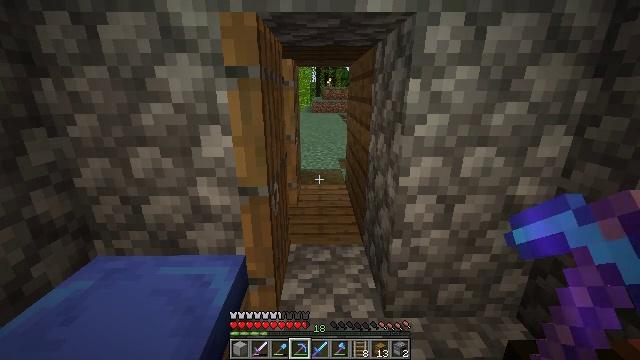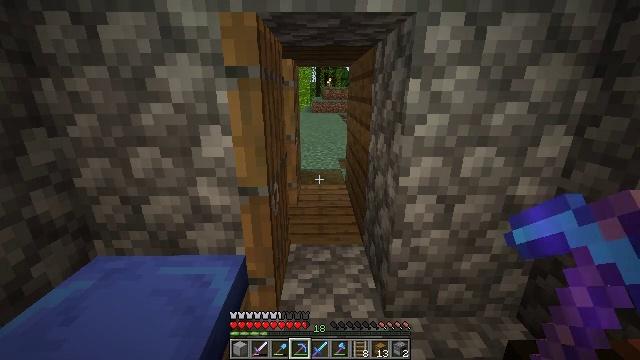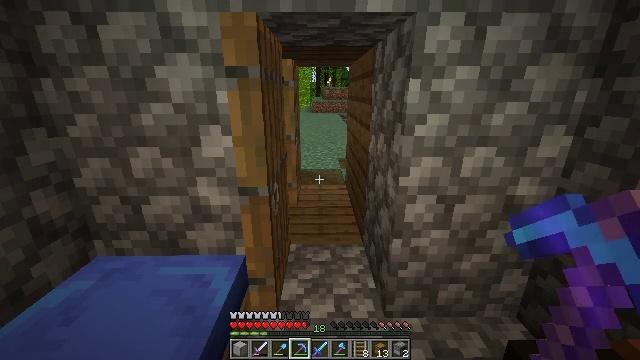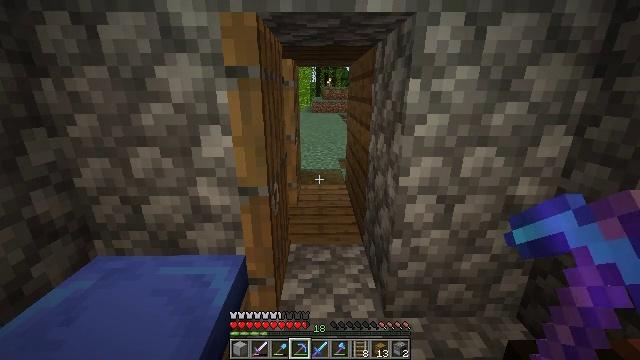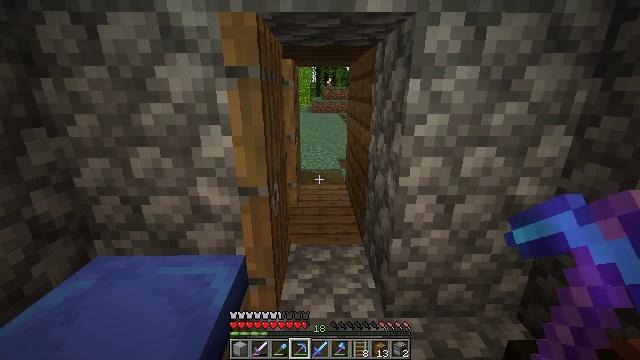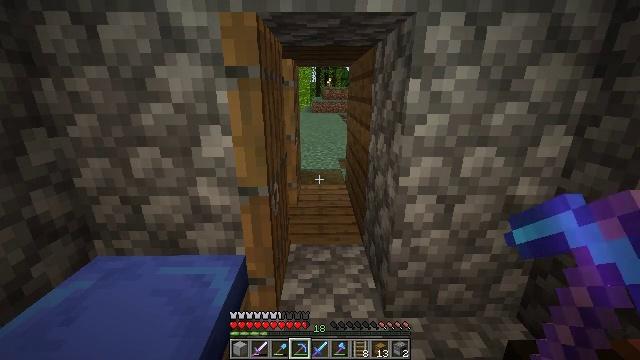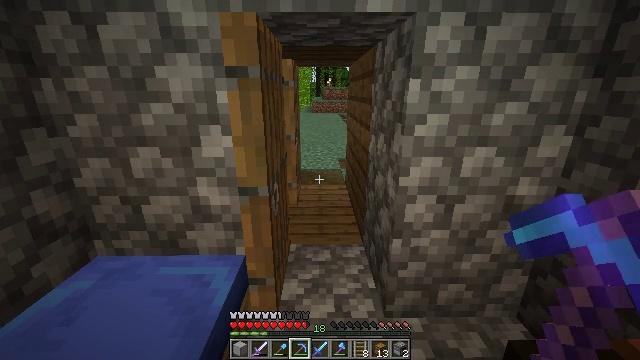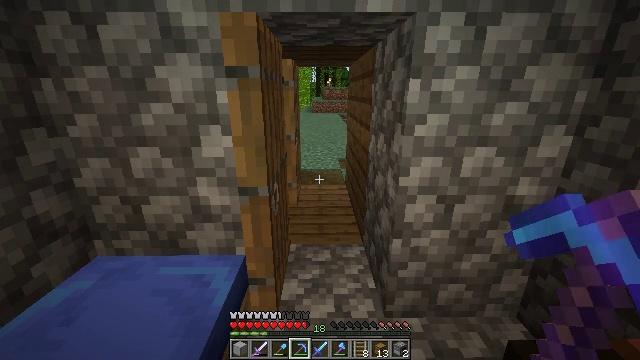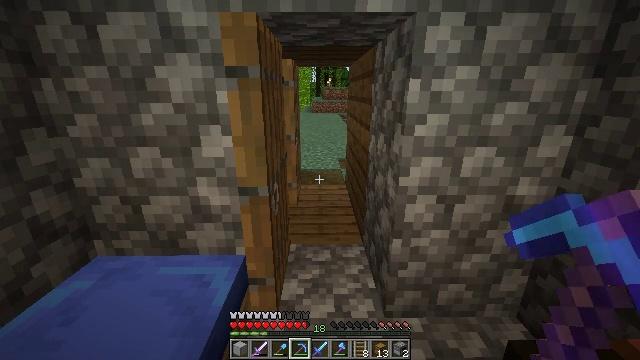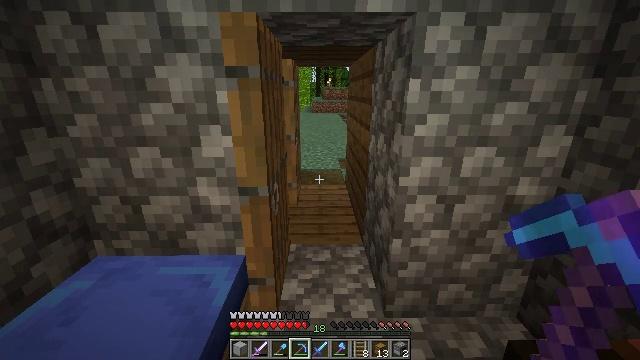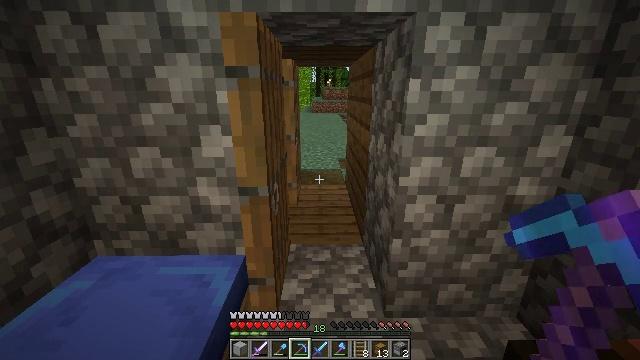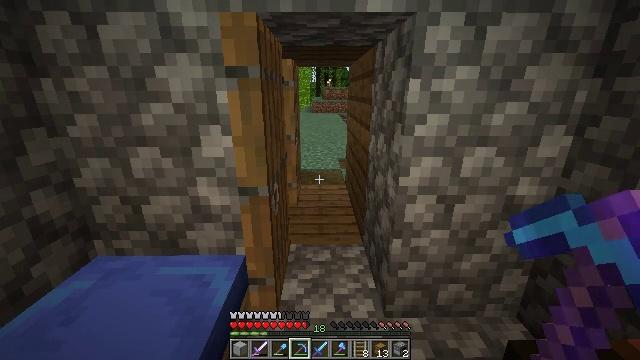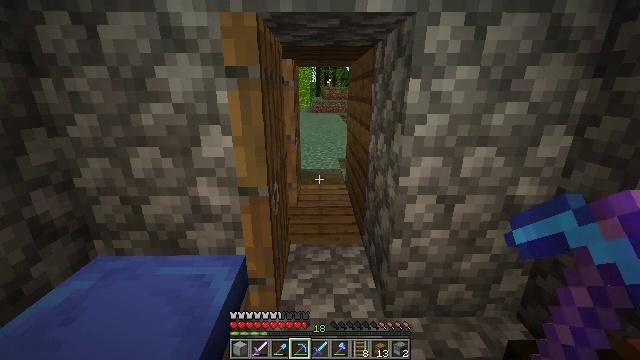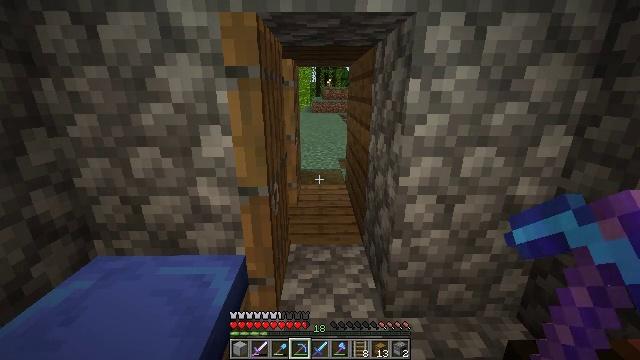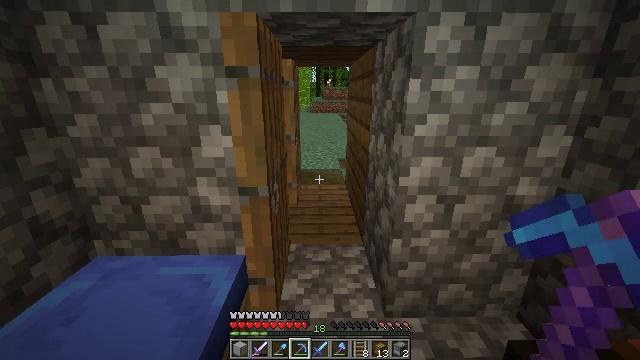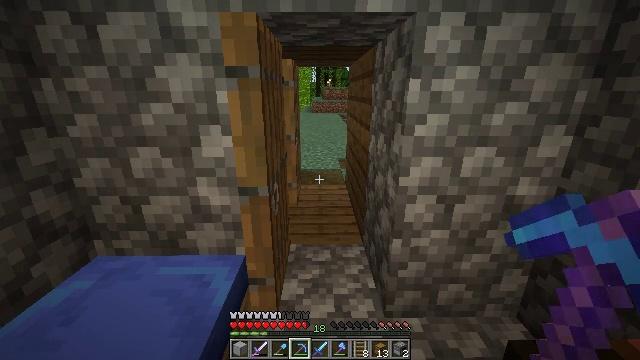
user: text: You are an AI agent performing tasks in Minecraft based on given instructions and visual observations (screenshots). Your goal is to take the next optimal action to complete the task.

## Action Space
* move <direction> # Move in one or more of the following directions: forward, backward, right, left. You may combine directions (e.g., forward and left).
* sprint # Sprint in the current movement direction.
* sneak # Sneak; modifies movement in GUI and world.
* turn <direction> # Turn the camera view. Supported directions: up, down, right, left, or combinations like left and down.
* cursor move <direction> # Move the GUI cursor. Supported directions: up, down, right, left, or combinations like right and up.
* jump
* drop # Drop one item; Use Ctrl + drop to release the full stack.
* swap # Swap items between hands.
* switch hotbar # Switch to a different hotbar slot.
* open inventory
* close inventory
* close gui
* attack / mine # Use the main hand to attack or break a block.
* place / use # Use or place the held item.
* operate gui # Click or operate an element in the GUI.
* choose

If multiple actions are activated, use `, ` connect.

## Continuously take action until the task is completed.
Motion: motion action
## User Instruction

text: Mine the smooth stone.
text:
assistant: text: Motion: no_op
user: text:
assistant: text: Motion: no_op
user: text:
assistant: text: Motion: no_op
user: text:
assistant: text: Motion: no_op
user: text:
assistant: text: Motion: no_op
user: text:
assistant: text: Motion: no_op
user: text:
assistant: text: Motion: no_op
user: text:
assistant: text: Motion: no_op
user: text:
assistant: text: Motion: no_op
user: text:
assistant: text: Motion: no_op
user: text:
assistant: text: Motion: no_op
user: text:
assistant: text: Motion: no_op
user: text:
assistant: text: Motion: no_op
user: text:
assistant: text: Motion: no_op
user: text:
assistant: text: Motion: no_op
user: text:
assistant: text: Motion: no_op
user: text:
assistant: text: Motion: no_op
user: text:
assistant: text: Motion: no_op
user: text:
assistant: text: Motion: no_op
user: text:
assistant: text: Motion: no_op
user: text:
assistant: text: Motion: no_op
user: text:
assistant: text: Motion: no_op
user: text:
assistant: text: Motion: no_op
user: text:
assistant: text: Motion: no_op
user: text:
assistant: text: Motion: no_op
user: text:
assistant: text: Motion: no_op
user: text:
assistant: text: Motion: no_op
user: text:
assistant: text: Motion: turn right
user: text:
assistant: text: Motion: move forward
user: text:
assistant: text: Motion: move forward